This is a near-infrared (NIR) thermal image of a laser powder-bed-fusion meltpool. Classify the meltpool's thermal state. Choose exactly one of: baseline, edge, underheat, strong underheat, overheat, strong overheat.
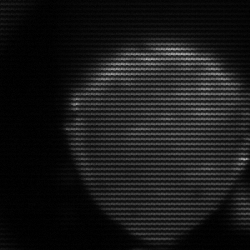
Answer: edge